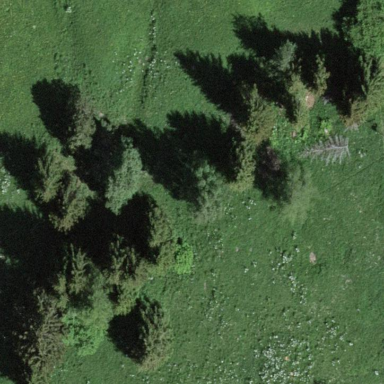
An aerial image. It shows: Mixed leaf-type forest area.